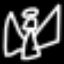
Label: angel